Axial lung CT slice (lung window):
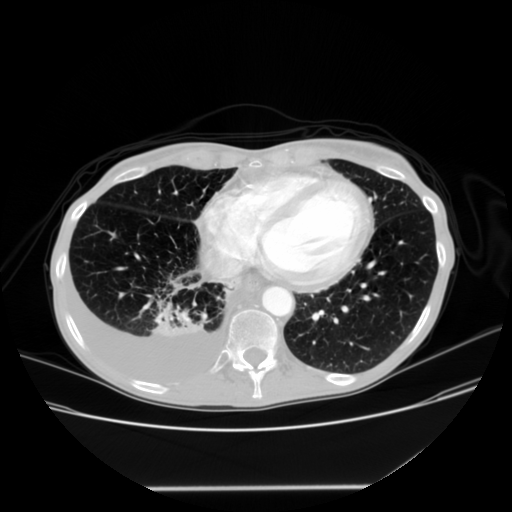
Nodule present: no